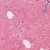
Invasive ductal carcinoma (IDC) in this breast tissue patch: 0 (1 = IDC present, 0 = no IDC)